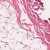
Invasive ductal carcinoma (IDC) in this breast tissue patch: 0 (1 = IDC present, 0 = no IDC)